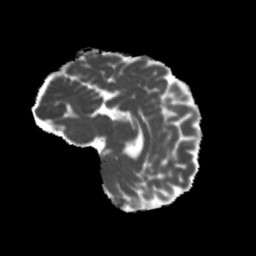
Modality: MD
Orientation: sagittal
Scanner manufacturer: siemens
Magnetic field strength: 3 T
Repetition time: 4 s
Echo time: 0.0594 s